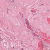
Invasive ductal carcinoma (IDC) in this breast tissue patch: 0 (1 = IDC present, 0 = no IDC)